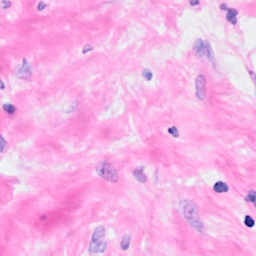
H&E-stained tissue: Breast